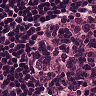
Metastatic tissue present: no